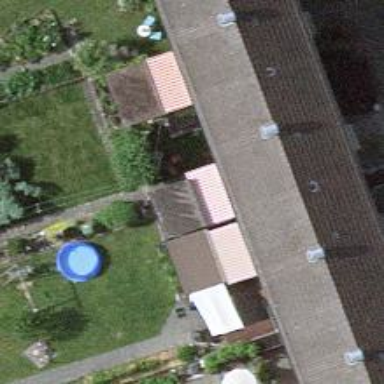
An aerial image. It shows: Gabled house with grey roof.